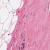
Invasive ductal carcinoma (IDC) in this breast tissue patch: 0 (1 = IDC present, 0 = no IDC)